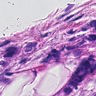
Metastatic tissue present: yes